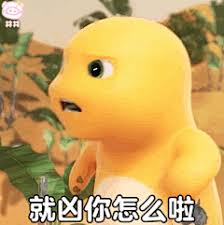
Label: nailong